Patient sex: M
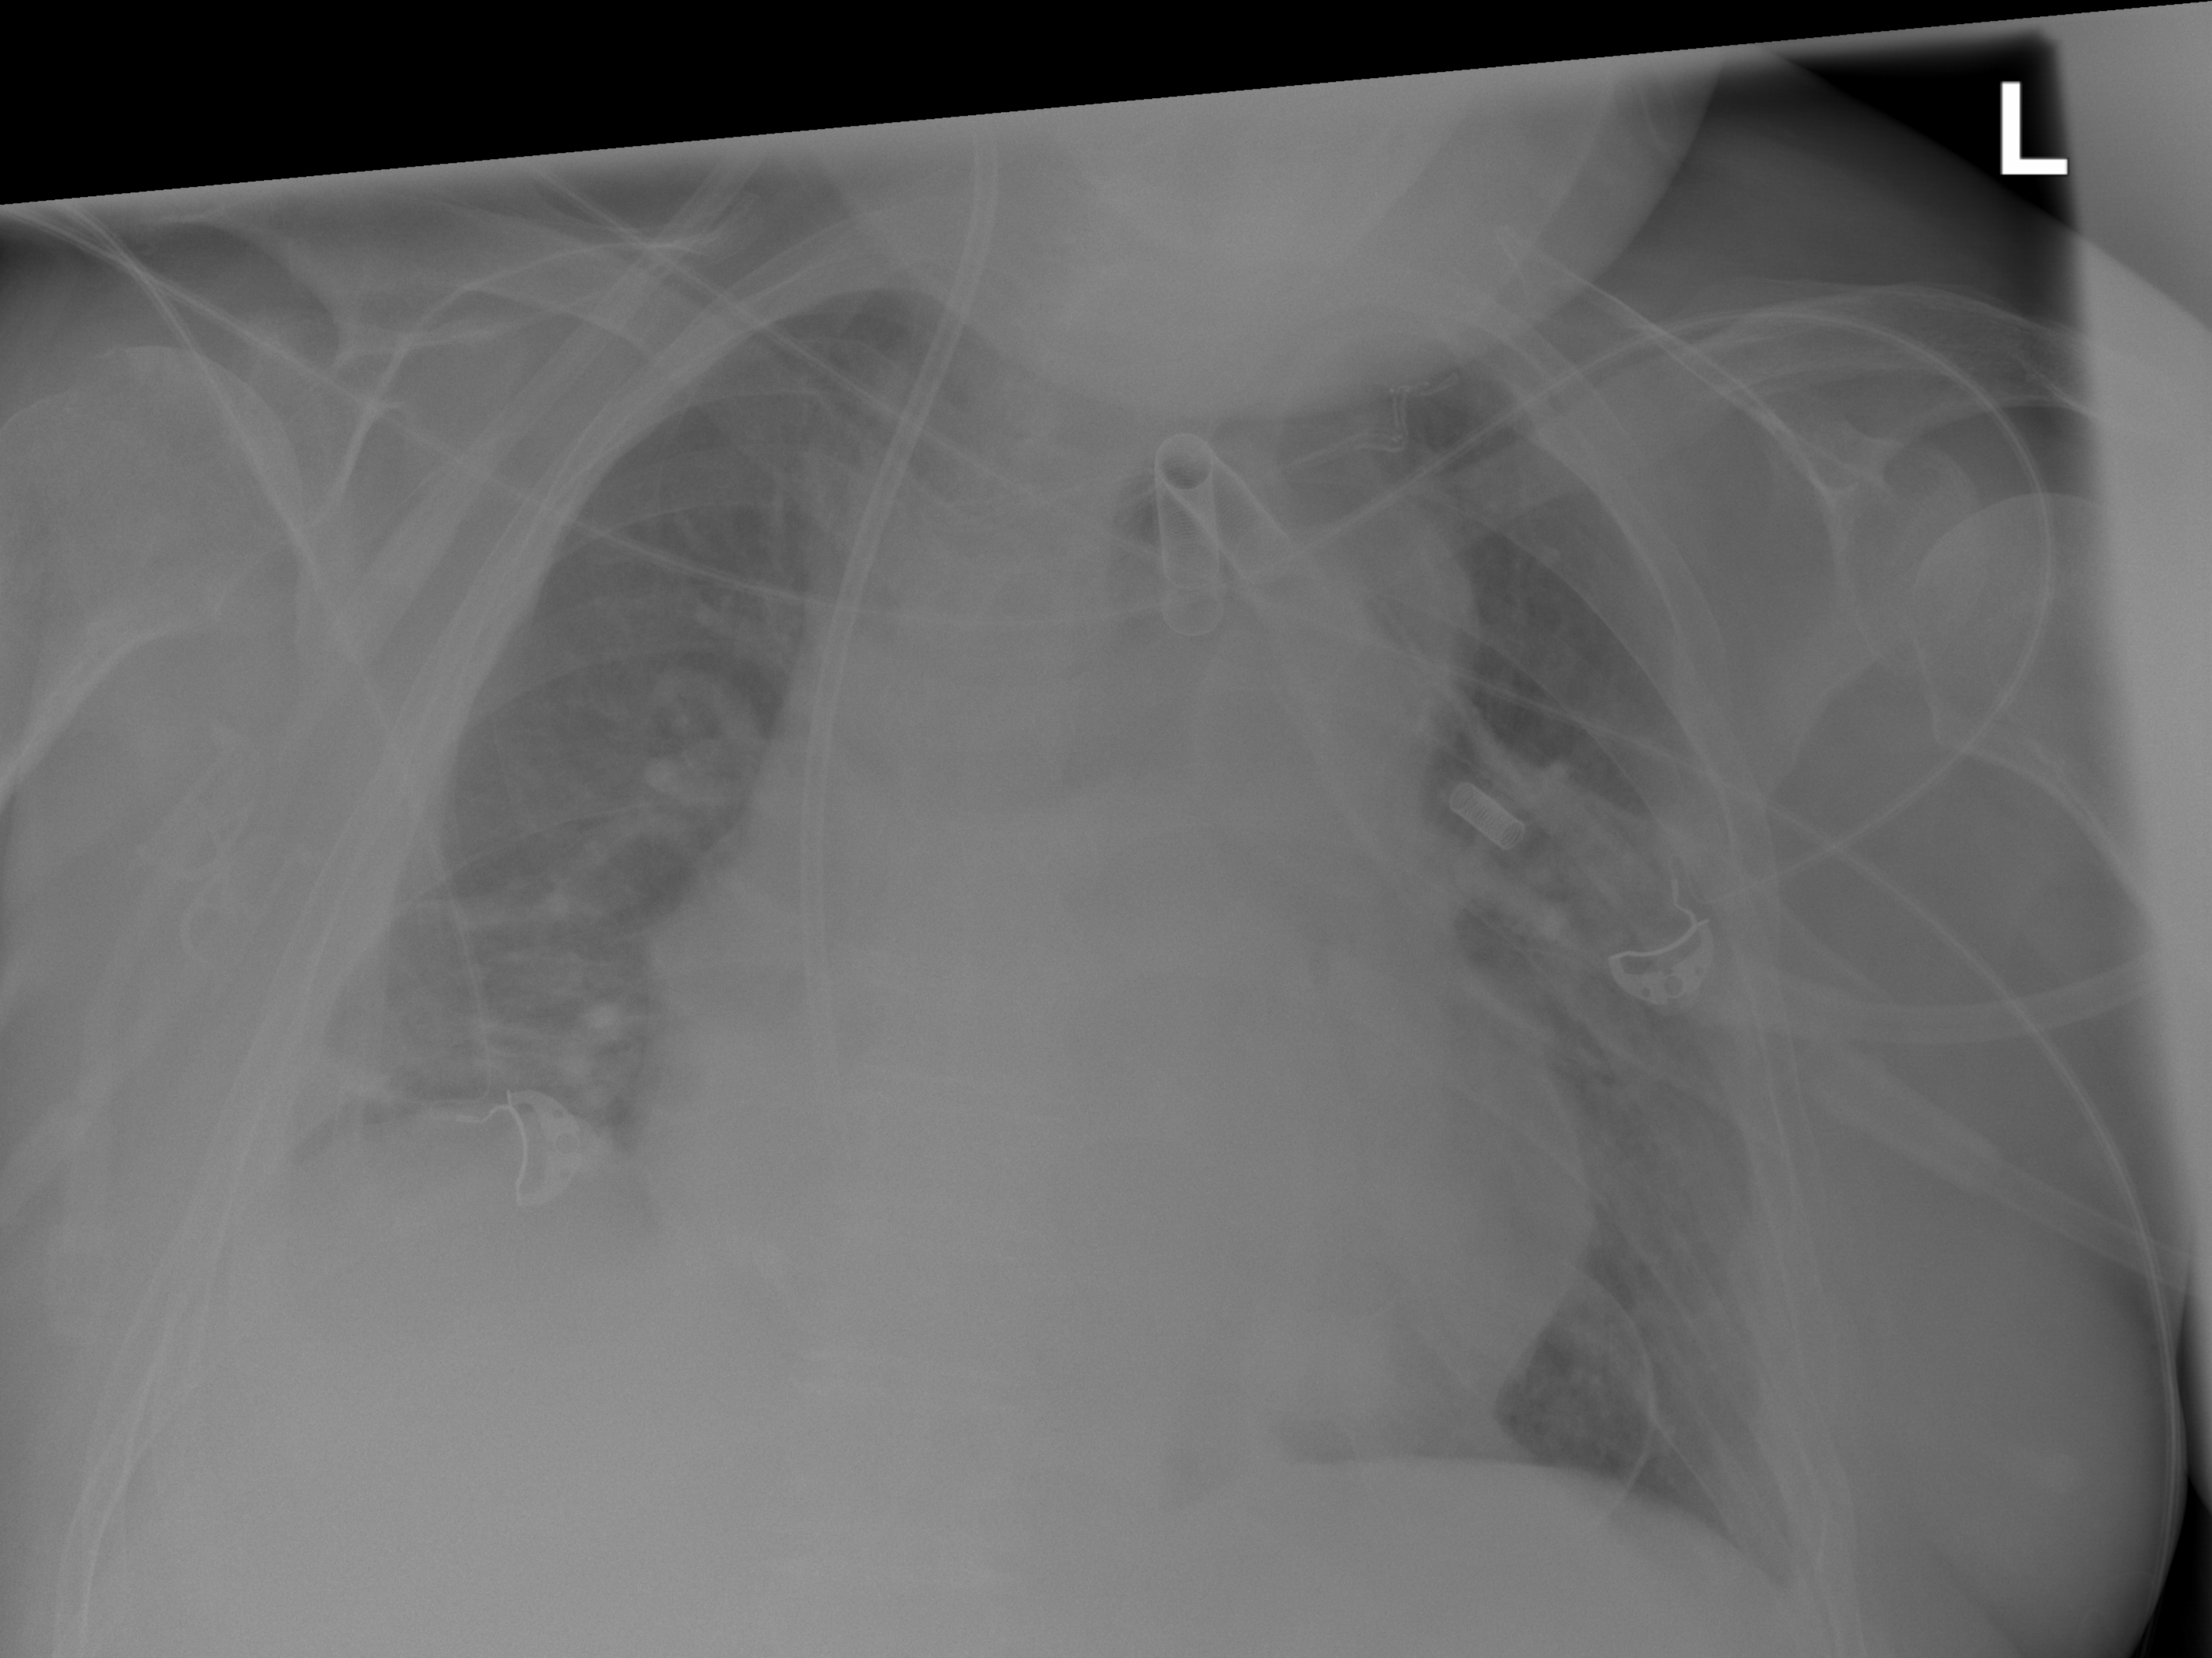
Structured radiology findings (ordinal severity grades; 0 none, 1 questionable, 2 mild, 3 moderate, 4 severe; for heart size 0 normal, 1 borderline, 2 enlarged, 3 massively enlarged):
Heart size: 3
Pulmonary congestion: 2
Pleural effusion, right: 1
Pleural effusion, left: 1
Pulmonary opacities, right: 0
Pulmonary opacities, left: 0
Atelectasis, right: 2
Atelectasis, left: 0